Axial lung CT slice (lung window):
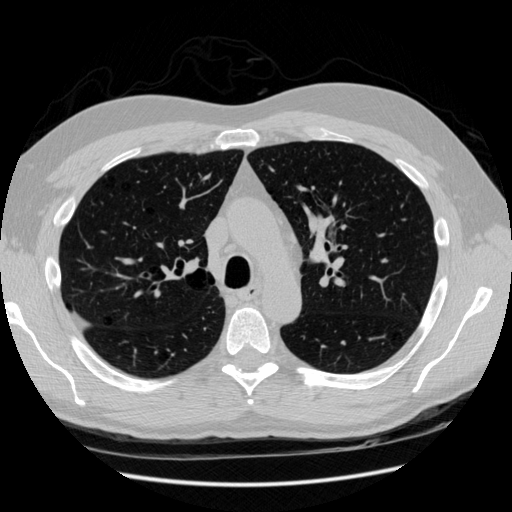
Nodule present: no